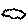
Label: cloud